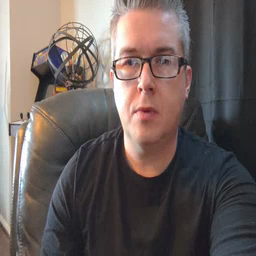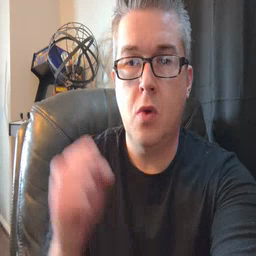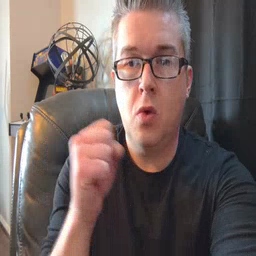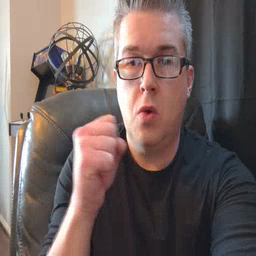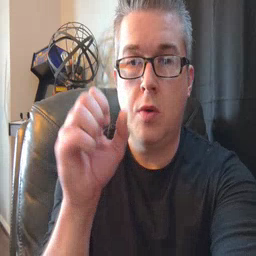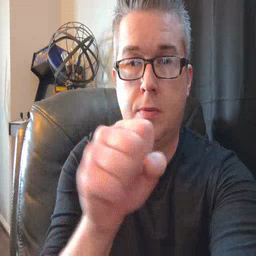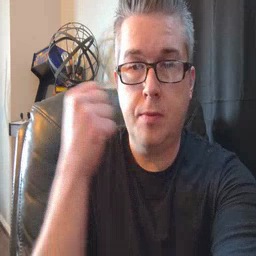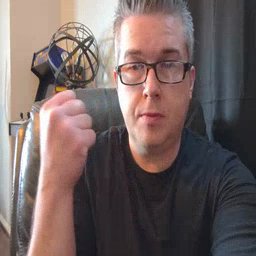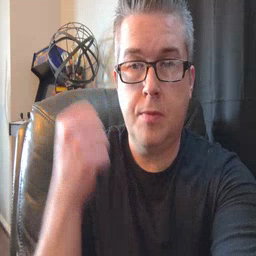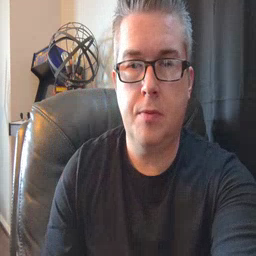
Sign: refrigerator